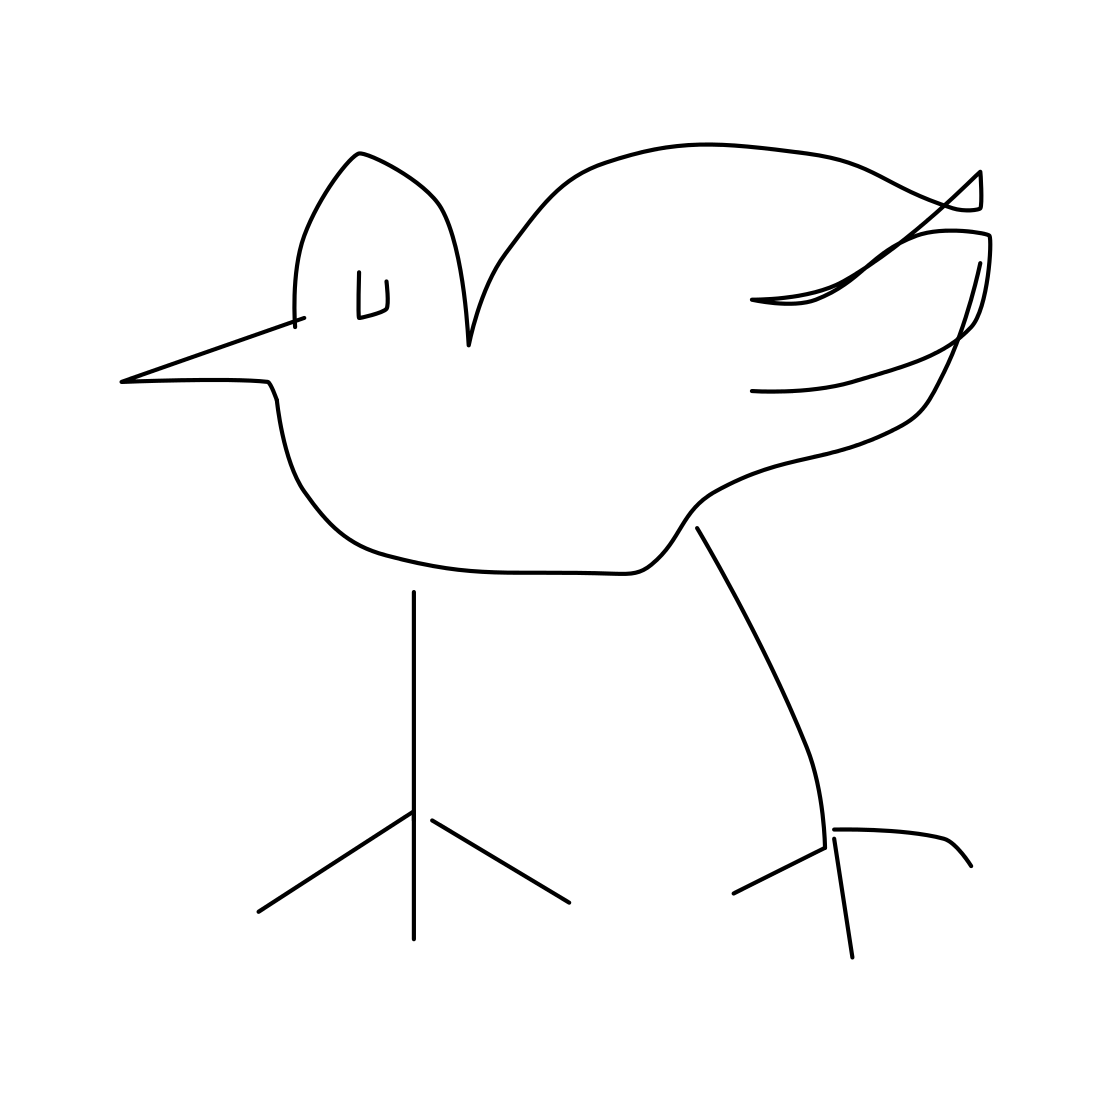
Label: standing bird